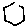
Label: hexagon